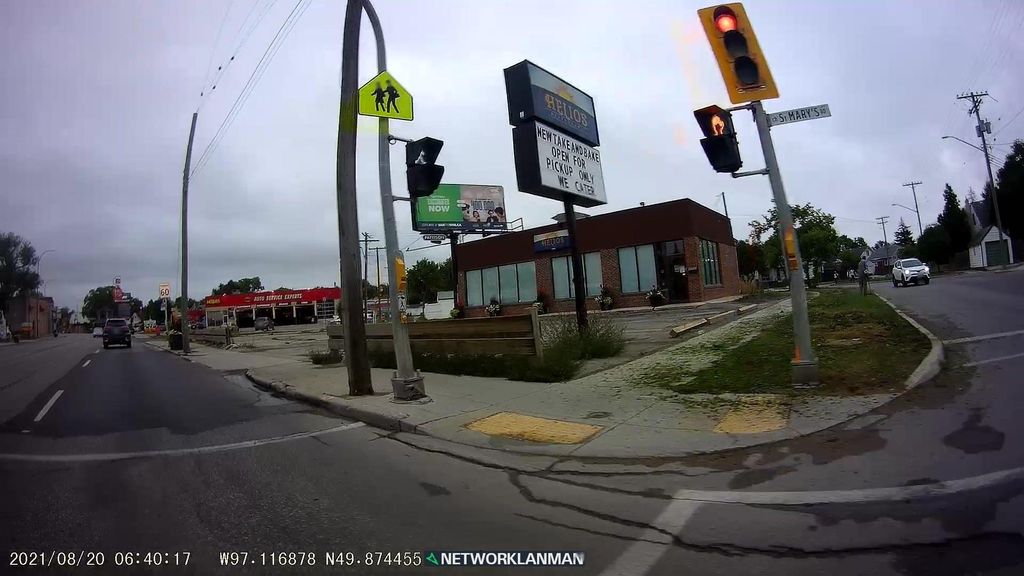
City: winnipeg